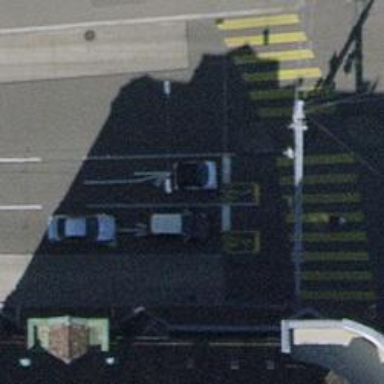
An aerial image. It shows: Trolleybus stop position for public transport.